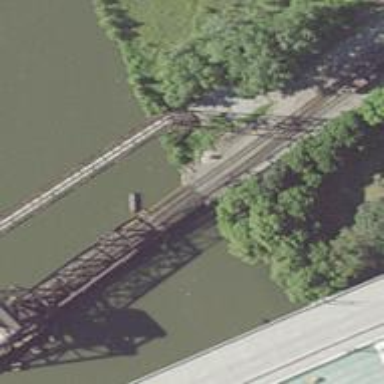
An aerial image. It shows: Bascule movable rail bridge.